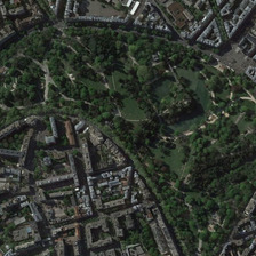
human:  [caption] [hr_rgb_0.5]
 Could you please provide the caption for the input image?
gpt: There are many trees and grass in the park.

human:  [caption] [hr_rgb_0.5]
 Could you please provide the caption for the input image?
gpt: There's too much public space.

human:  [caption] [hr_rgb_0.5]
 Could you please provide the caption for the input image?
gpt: The park is surrounded by many residential areas.

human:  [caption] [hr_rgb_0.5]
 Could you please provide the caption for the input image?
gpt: There's lots of trees and grass in the park.

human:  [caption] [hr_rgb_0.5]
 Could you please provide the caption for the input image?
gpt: There are many residential areas around the park.